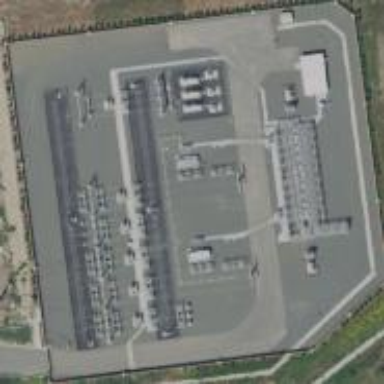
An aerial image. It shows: Substation surrounded by wall.